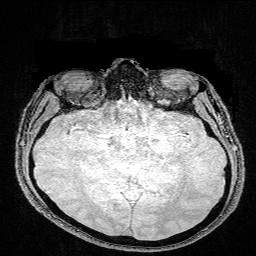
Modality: FLASH
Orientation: coronal
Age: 30
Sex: male